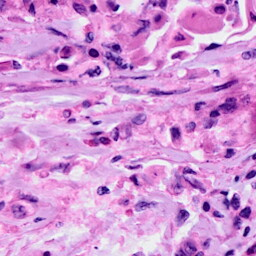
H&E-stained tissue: Cervix